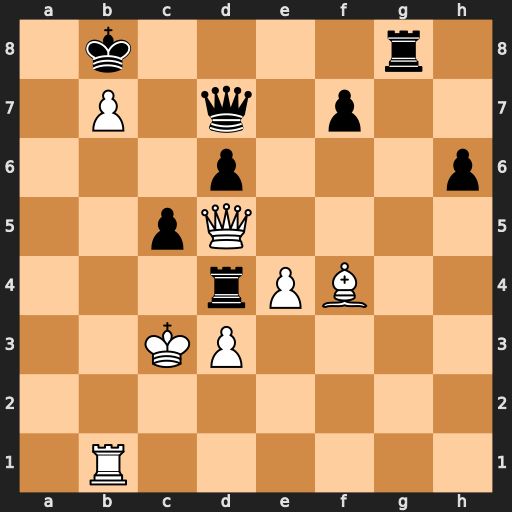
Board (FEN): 1k4r1/1P1q1p2/3p3p/2pQ4/3rPB2/2KP4/8/1R6
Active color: w
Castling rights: -
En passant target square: -
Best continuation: Qxc5 Qc7 Qxc7+